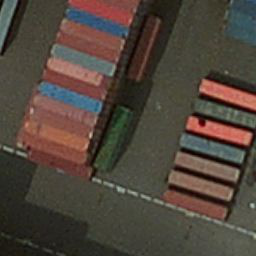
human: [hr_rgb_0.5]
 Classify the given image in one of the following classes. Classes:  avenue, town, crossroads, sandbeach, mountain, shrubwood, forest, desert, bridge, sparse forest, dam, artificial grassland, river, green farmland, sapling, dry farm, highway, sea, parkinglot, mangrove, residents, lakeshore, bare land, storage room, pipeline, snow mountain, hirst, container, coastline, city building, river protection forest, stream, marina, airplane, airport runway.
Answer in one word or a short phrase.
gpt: container